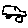
Label: car